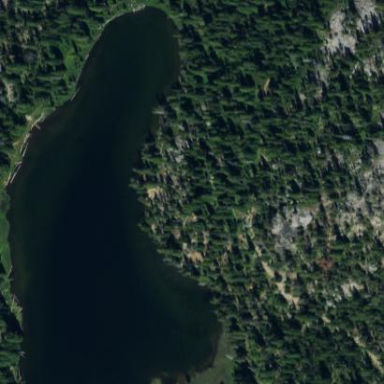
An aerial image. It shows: Lake with natural water.